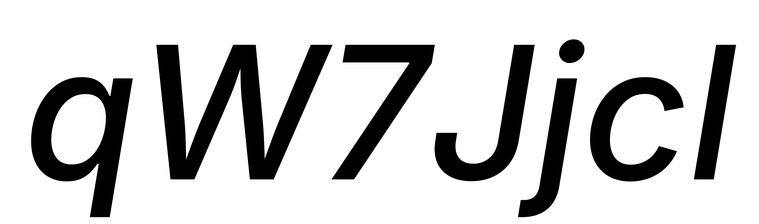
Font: Inter-Italic_Medium_Italic